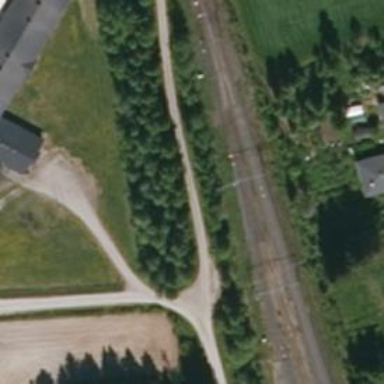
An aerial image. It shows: Rail siding with electrified contact lines for trains.